Question: This is probably very simple. I have a table and would like that every 4 rows has an indicator on the side to denote a separator in the table.
<URL>
I would like it so that in the page-indicator cell in each 4th row it would either say 1,2,3 etc depending on the order.

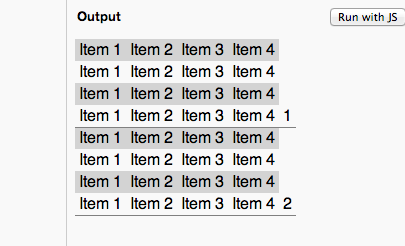
Answer: Something like this :
'''
$(function (){
$('tr:nth-child(4n)').addClass('row4');
$('tr:nth-child(4n) .page-indicator').each(function(i){
$(this).text(i+1);
});
});
'''
<URL>